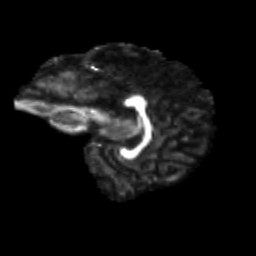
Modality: FA
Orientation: sagittal
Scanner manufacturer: siemens
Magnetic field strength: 3 T
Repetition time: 9.2 s
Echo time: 0.084 s